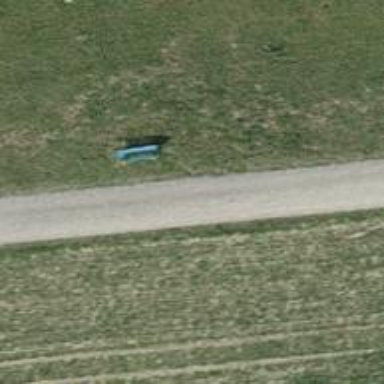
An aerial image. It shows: Bench.